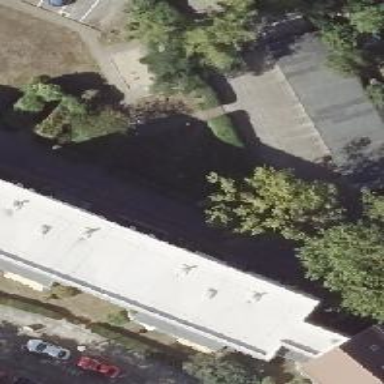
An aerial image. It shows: Concrete driveway designated as service road.